Field crop: maize
Growth stage: 2
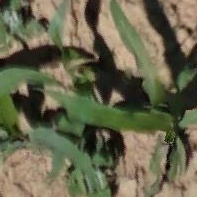
Species: maize